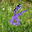
Label: 8